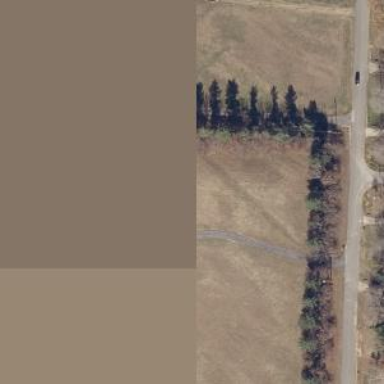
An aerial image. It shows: Driveway.